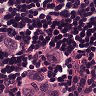
Metastatic tissue present: yes